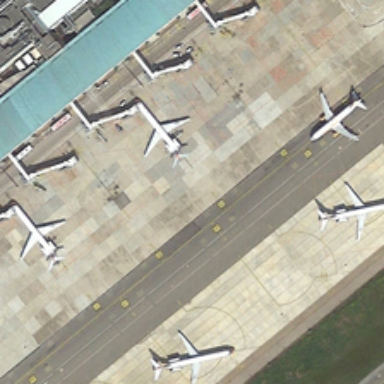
Five planes are in an airport .